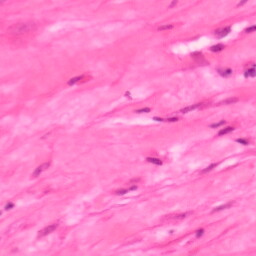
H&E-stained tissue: Colon